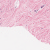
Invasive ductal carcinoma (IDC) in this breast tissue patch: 0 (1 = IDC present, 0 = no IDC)